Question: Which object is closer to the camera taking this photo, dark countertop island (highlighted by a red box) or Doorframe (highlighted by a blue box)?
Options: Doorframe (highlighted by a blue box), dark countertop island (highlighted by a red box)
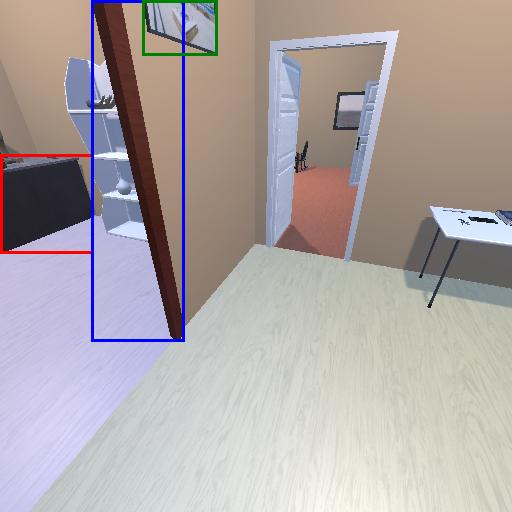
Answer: Doorframe (highlighted by a blue box)